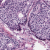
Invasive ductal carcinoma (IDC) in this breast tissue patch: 0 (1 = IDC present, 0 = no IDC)